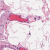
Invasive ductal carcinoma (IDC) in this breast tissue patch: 0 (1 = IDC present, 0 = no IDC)